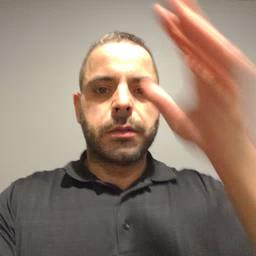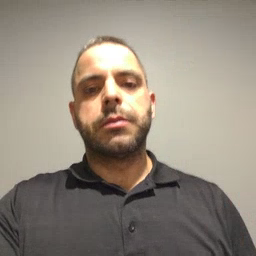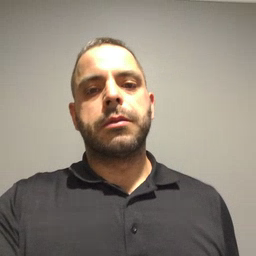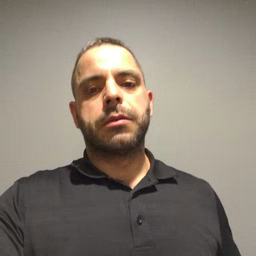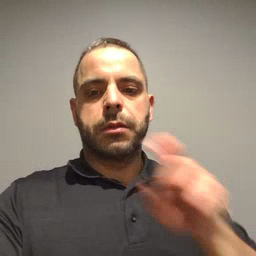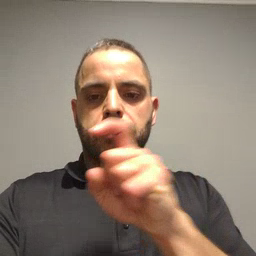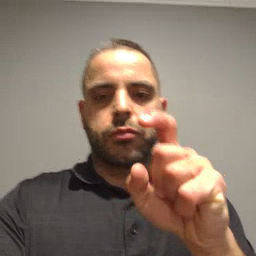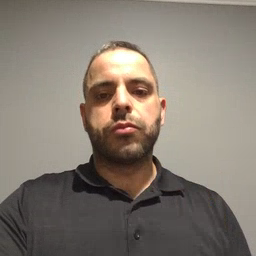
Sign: closet